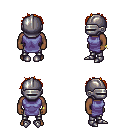
a pixel art fantasy rpg character, male body template, human, dark skin, chain tabard jacket, metal pants, light blonde bedhead hairstyle, metal helm, bracelets, metal boots, four views (front, back, left, right), 2x2 character sprite sheet, small pixel art, hard edges, no anti-aliasing